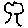
Label: tree